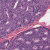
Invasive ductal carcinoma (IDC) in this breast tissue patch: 0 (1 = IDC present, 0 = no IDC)